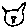
Label: cat